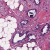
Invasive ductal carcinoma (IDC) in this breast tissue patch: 1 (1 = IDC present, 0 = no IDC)